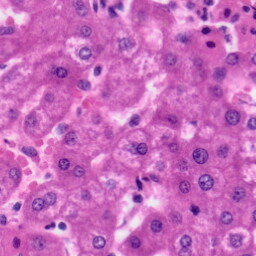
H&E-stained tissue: Liver